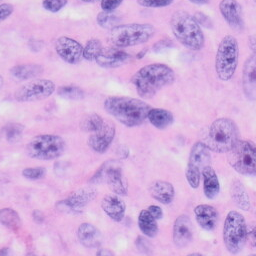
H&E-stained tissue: Skin